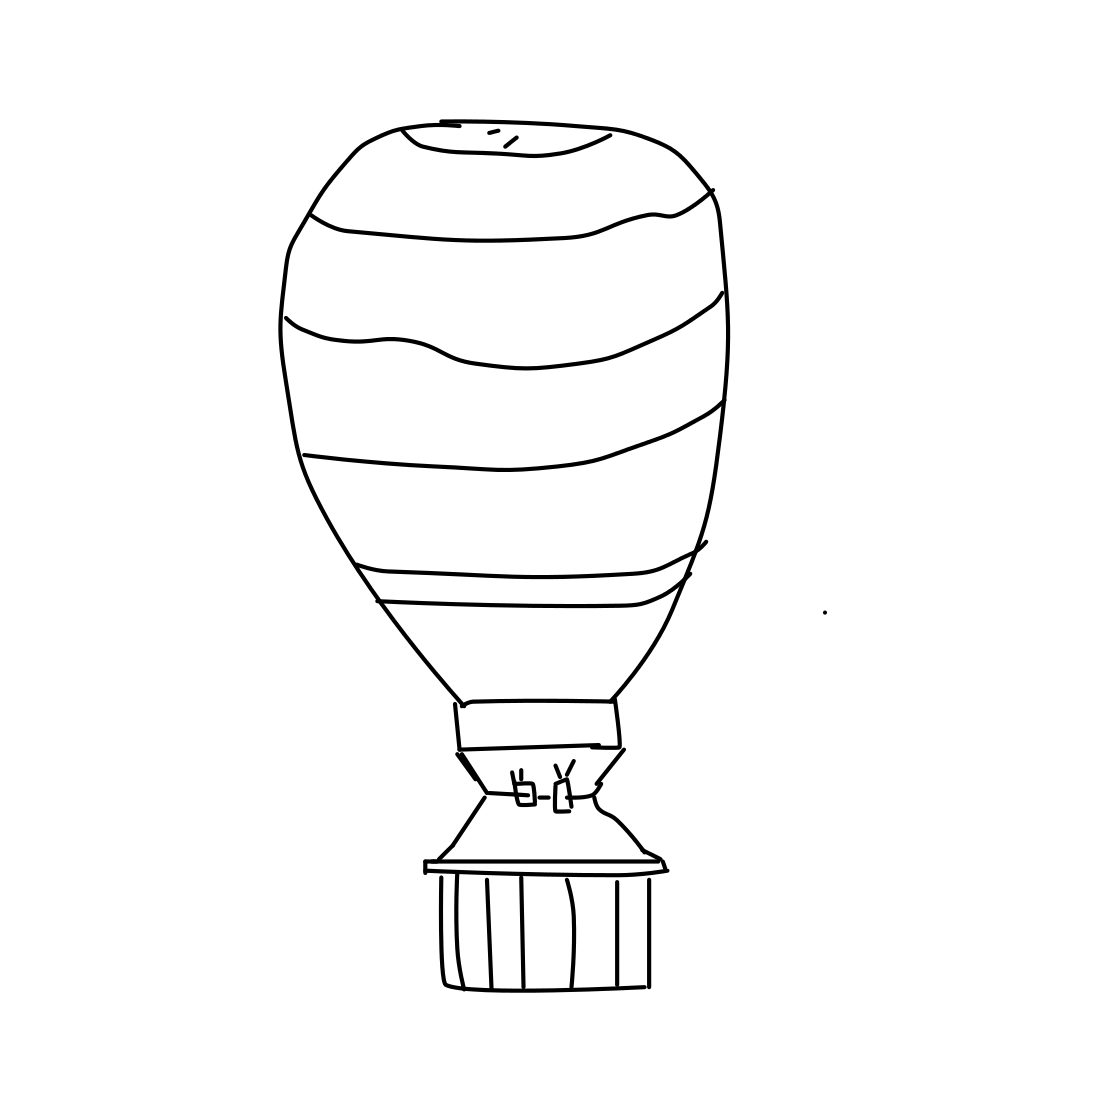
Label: hot air balloon